Fundus camera: zeiss
Shooting center: midpoint
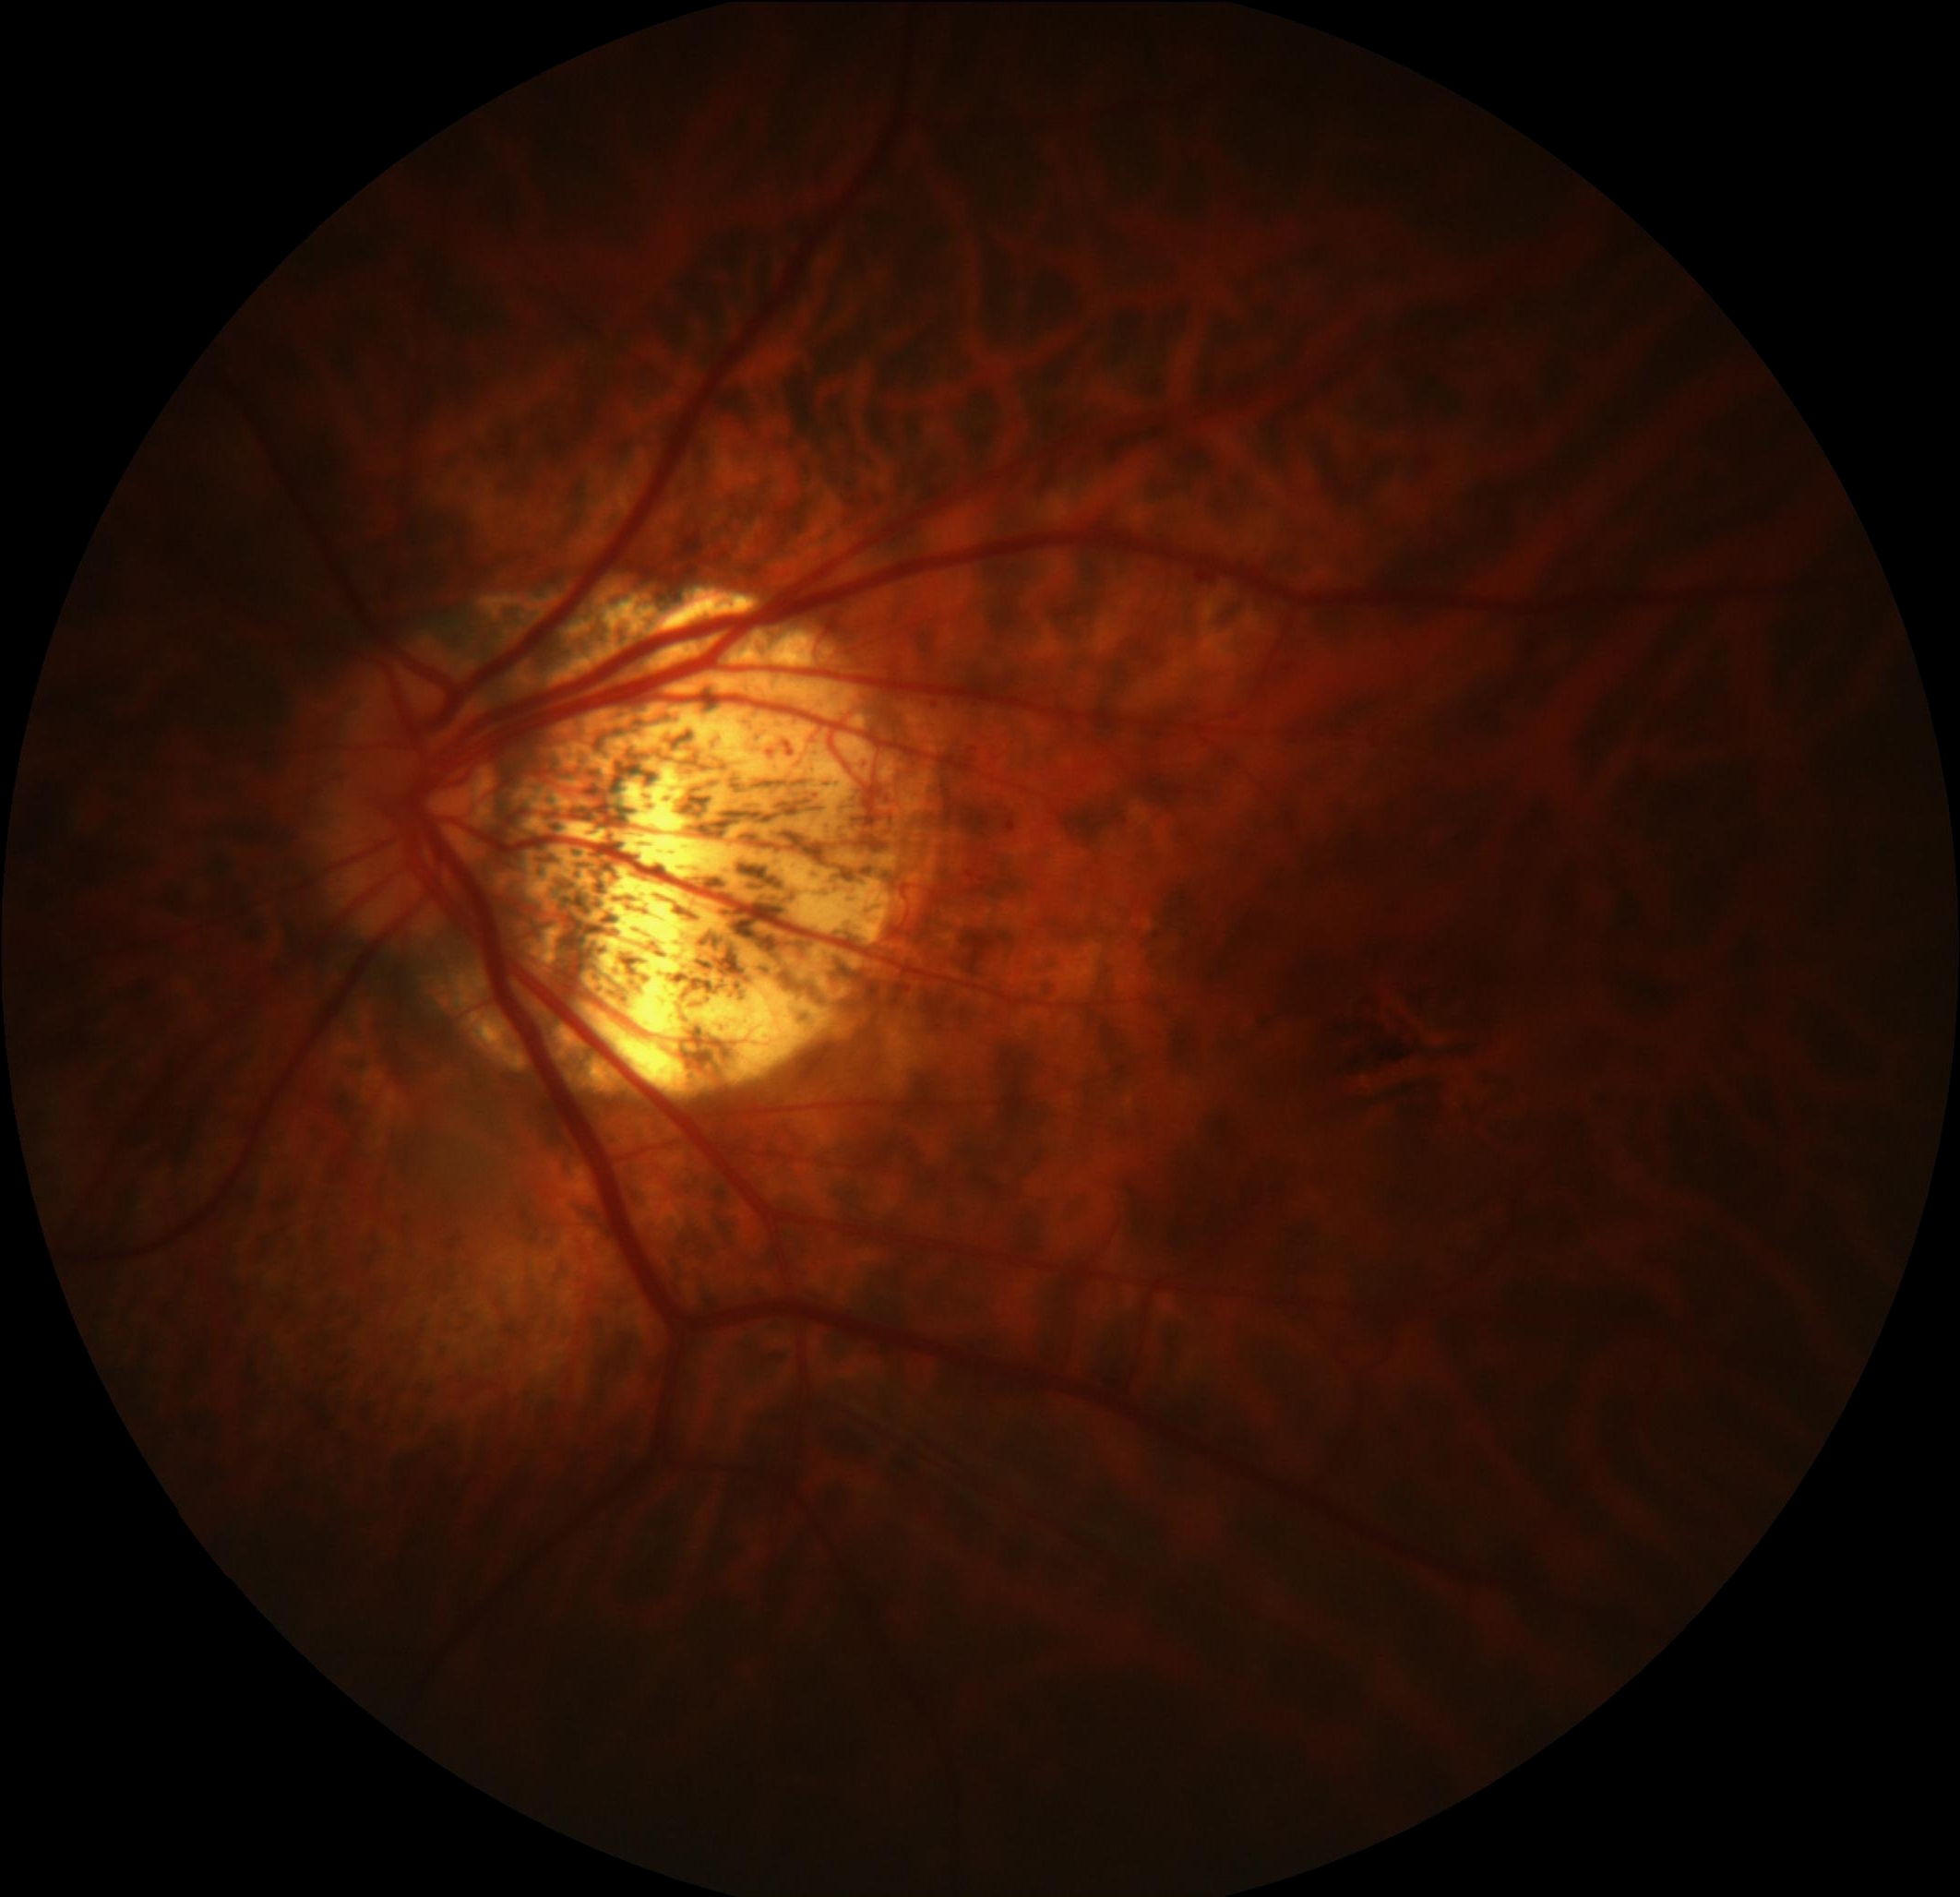
Pathologic myopia: yes
Patchy retinal atrophy: present
Retinal detachment: absent